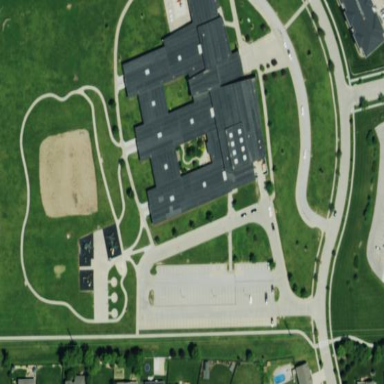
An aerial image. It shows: School building.